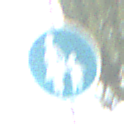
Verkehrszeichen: Gehweg
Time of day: MorningAfternoon
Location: Roofed (Urban)
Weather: PartlyCloudy
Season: NotSpecified
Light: Natural